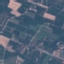
Land use / land cover: PermanentCrop